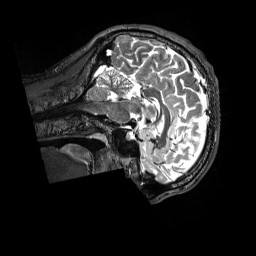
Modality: T2w
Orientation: sagittal
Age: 36
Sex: male
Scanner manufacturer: siemens
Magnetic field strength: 3 T
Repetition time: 3.2 s
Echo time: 0.728 s